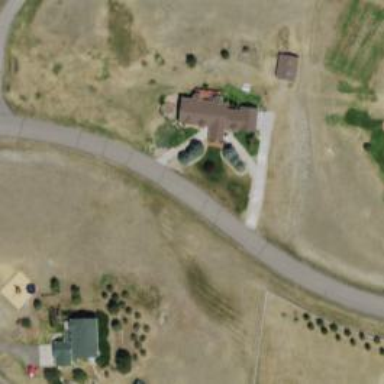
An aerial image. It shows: Driveway leading to service road.